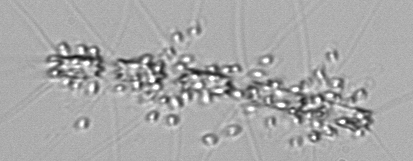
Label: Chaetoceros_didymus_TAG_external_flagellate